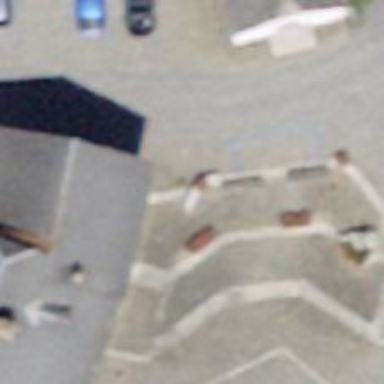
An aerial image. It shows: Bench.